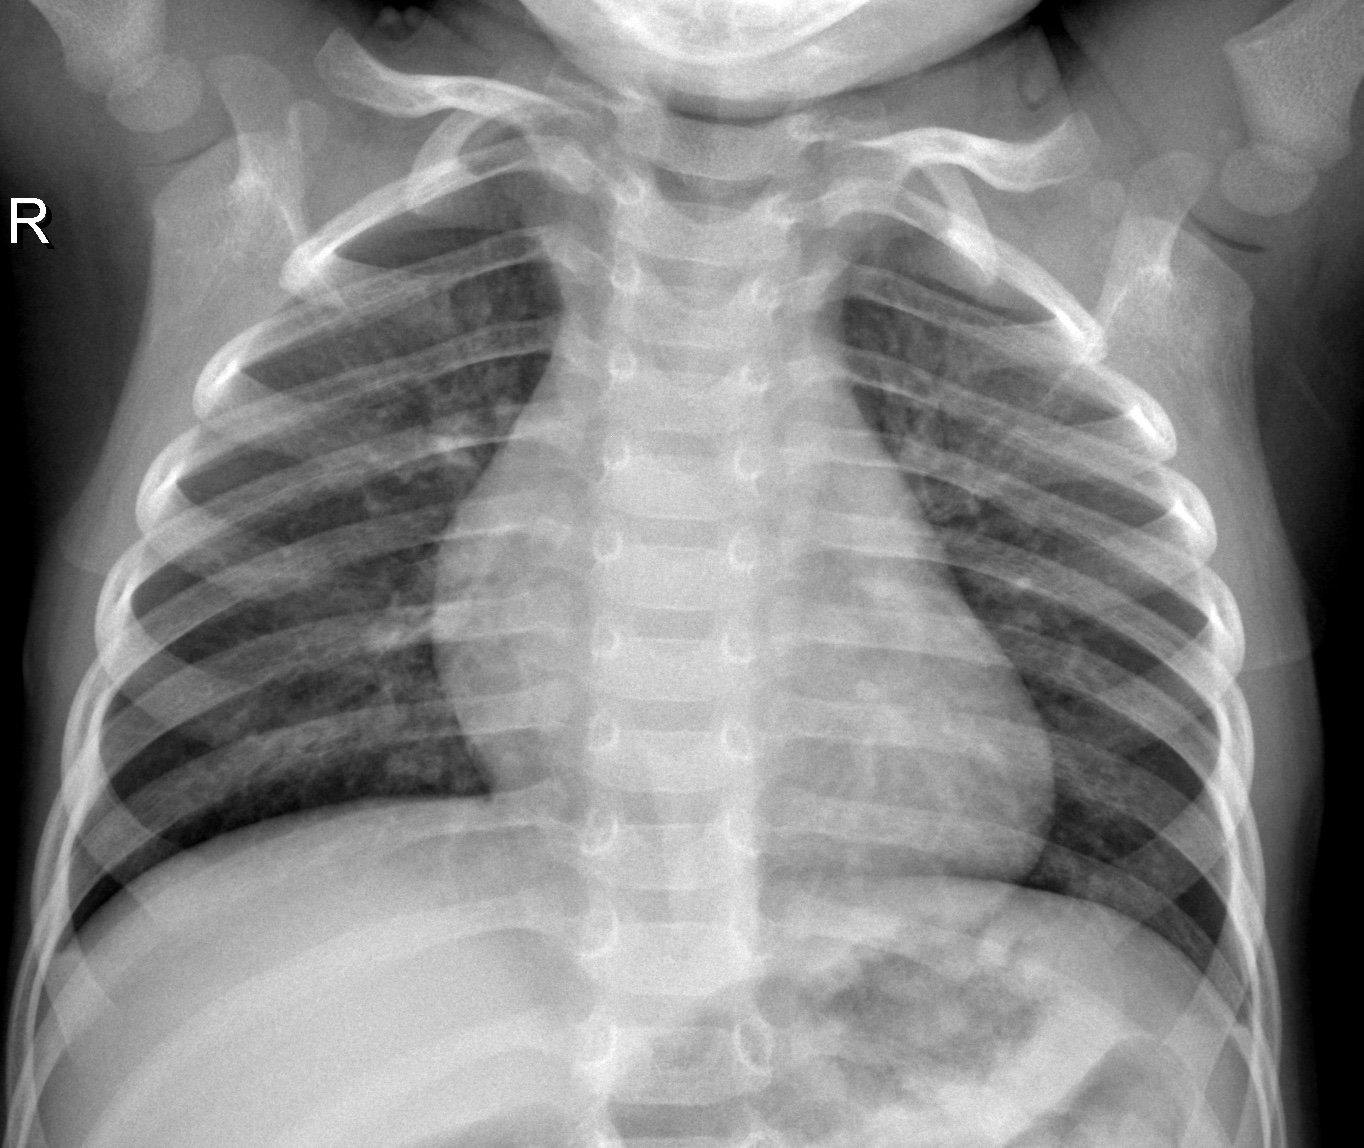
Diagnosis: NORMAL